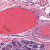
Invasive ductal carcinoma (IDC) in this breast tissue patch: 0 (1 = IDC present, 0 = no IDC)